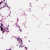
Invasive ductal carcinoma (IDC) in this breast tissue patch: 0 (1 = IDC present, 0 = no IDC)